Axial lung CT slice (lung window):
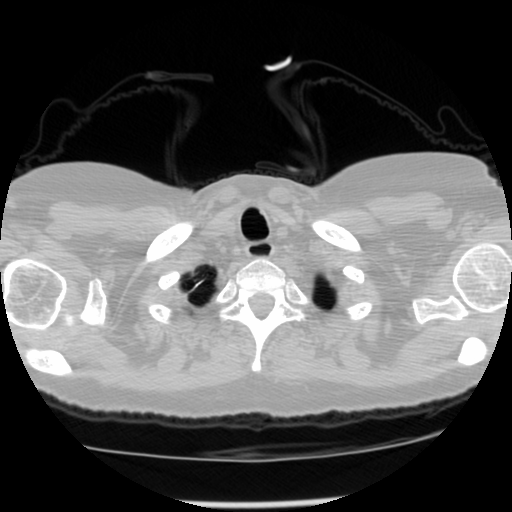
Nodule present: no